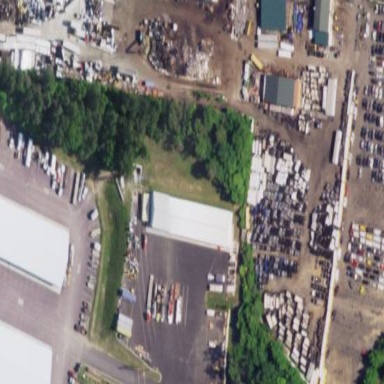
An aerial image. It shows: Industrial area designated as scrap yard.